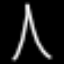
Label: The Eiffel Tower